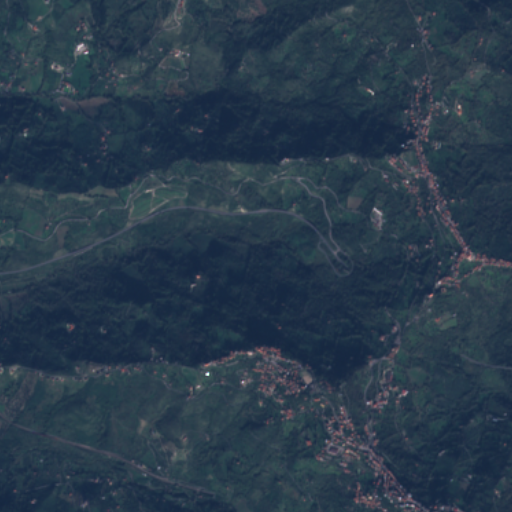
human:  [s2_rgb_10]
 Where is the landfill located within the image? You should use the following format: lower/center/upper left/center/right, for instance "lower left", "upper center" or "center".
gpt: The landfill is located in the center left of the image.
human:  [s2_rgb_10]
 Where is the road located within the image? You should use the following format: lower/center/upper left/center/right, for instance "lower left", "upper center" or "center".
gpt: There is no road in the image.